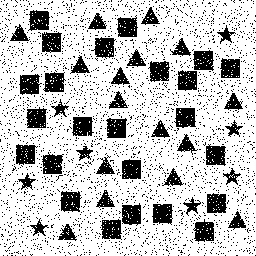
Squares: 24
Triangles: 16
Stars: 8
Total shapes: 48